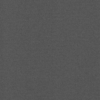
Label: dusty